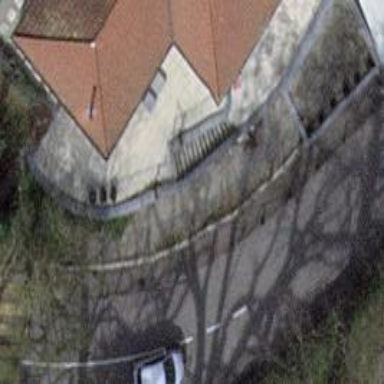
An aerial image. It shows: Sidewalk along the footway.